Question: I was hoping someone could help me with a part of the formula to get me to my end goal.
Table PR_HIST_MOVIM_PEDID:
<URL>
Table LOG:
<URL>
PR_HIST_MOVIM_PEDID table has order status per day, but when you turn the month, it loses information. A LOG table has one last transition of each request per day and it is this table that is the correct reference. I have to create a new table that shows me all the requests and their days without losing information as soon as the birthday turn-over happens.
Example:
<URL>
NOTE: Notice that this is a small example. My database table has tens of thousands of values.
How to achieve the final result?
Table Log

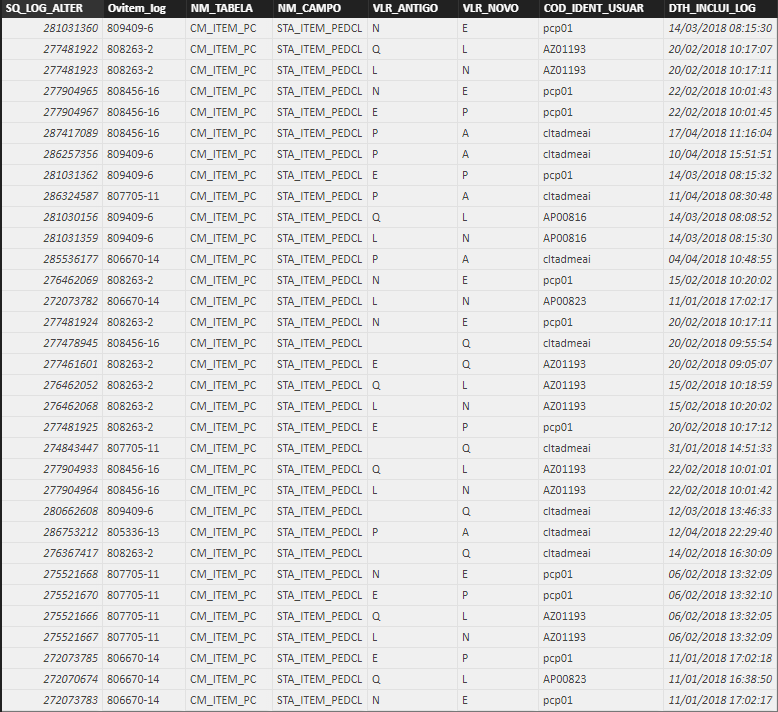
Answer: First, create a new table that just has the dates that you want to use. I created a new table like this:
'''
AllDates = CALENDAR(MIN(TableLOG[DTH_INCLUI_LOG]), MAX(TableLOG[DTH_INCLUI_LOG]))
'''
Now write a measure like this:
'''
Measure =
VAR CurrentDate = SELECTEDVALUE(AllDates[Date])
VAR MaxDate = CALCULATE(MAX(TableLOG[DTH_INCLUI_LOG]),
TableLOG[DTH_INCLUI_LOG] <= CurrentDate)
RETURN CALCULATE(MAX(TableLOG[VLR_NOVO]), TableLOG[DTH_INCLUI_LOG] = MaxDate)
'''
You should now be able to create a matrix with the 'AllDates[Date]' for the columns and the 'Ovitem_log' for the rows with the 'Measure' for the values.